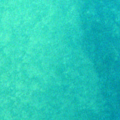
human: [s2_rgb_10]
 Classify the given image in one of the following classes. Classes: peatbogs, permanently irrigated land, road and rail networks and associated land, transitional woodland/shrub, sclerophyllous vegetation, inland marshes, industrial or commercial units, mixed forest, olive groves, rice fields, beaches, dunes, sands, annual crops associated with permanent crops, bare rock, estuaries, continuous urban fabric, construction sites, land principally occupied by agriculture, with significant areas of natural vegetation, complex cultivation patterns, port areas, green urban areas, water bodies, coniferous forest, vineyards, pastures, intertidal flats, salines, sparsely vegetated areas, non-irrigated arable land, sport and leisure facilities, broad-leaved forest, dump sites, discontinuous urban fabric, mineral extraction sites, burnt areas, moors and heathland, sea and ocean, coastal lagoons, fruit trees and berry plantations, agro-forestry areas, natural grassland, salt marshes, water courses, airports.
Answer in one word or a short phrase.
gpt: sea and ocean